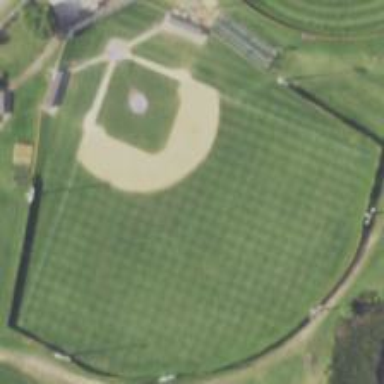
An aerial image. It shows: Baseball pitch for leisure and sports activities.